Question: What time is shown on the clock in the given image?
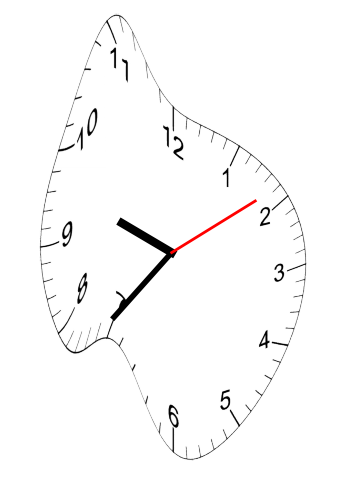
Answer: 09:36:09